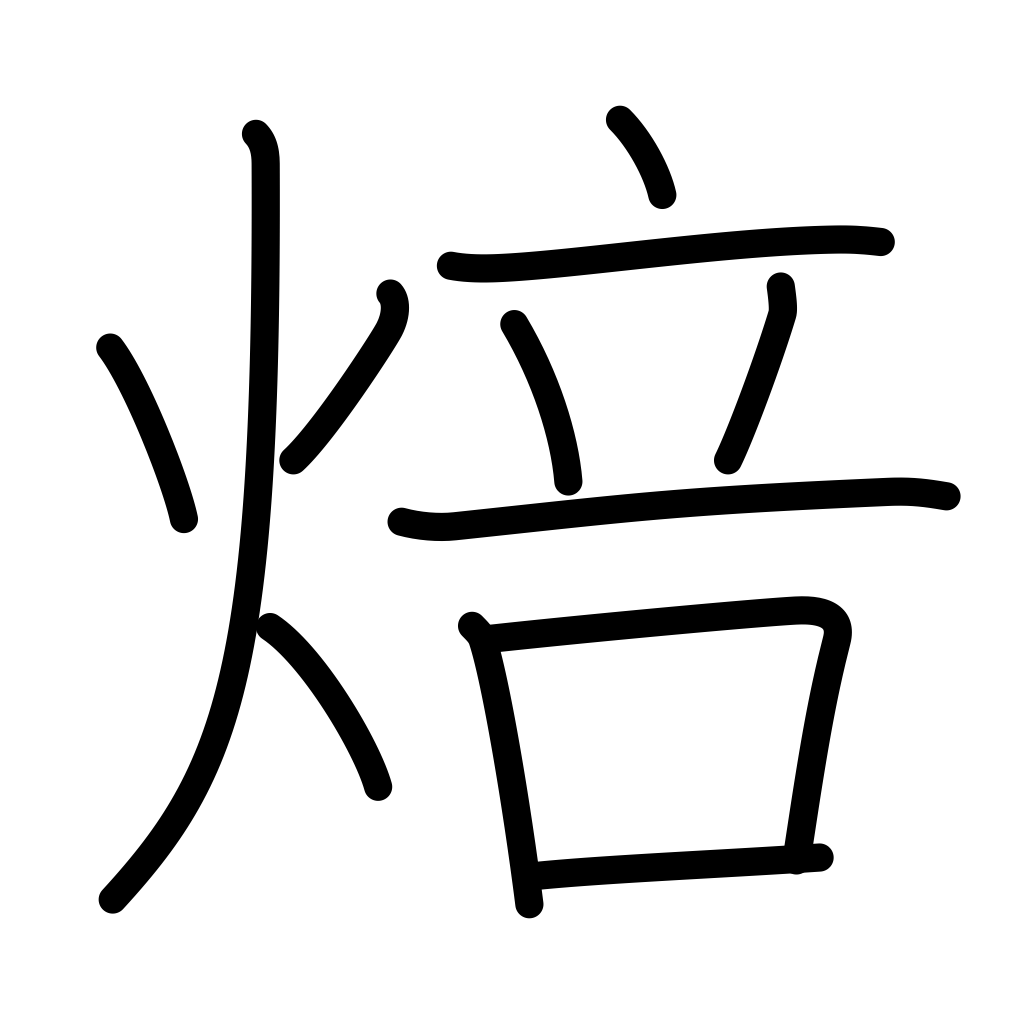
Meaning: fire, roast